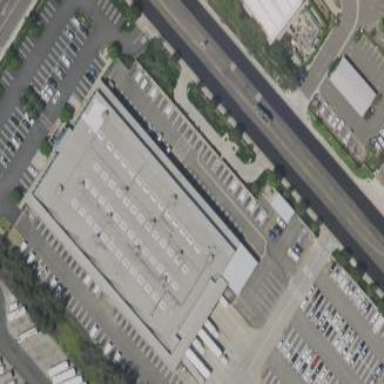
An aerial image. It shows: Commercial building that is post office.